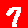
Digit: 7